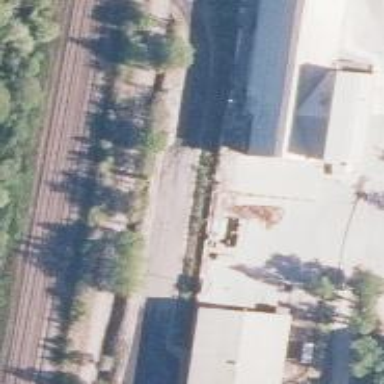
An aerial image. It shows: Disused railway spur line.